【题型】解答题　【知识点】平面几何　【难度】easy
已知：如图, 平行四边形 $ABCD$ 中, 已知 $AD = 2AB$, $M$ 是边 $AD$ 的中点, 连接 $MC$。$CE \perp AB$, 垂足 $E$ 在边 $AB$ 上, 连接 $EM$ 并延长, 交 $CD$ 延长线于点 $F$。

(1) 求证：$\angle EMC = 2\angle DMC$；

(2) 求证：$CM^2 = AB \cdot CF$。

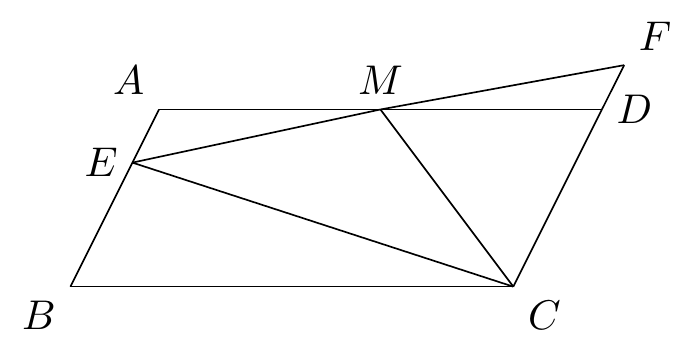
【解答】
解：(1) $\because$ 四边形 $ABCD$ 是平行四边形,

$\therefore$ $AB \parallel CD$, $AB = CD$,

$\because$ $AB \parallel CD$,

$\therefore$ $\frac{AM}{DM} = \frac{EM}{FM}$,

$\because$ $M$ 是边 $AD$ 的中点,

$\therefore$ $AM = DM$,

$\therefore$ $EM = MF$,

$\because$ $CE \perp AB$,

$\therefore$ $\angle CEB = 90^\circ$,

$\because$ $AB \parallel CD$,

$\therefore$ $\angle ECD = \angle CEB = 90^\circ$,

在 Rt$\triangle ECF$ 中, $\because$ $M$ 是斜边 $EF$ 的中点,

$\therefore$ $MC = \frac{1}{2} EF = MF$,

$\therefore$ $\angle F = \angle MCF$,

$\because$ $AD = 2AB$, $AB = CD$, $M$ 是边 $AD$ 的中点,

$\therefore$ $DM = DC$,

$\therefore$ $\angle DCM = \angle DMC$,

$\therefore$ $\angle EMC = \angle F + \angle MCF = 2\angle F$,

$\therefore$ $\angle EMC = 2\angle DMC$；

(2) $\because$ $\angle DCM = \angle DMC$, $\angle F = \angle MCF$,

$\therefore$ $\angle F = \angle DMC$,

$\because$ $\angle DCM = \angle MCF$,

$\therefore$ $\triangle CDM \sim \triangle CMF$,

$\therefore$ $\frac{CD}{CM} = \frac{CM}{CF}$,

即 $CM^2 = CD \cdot CF$,

$\because$ $AB = CD$,

$\therefore$ $CM^2 = AB \cdot CF$。